Question: I'm trying to create a Check Constraint using SQL Server Management Studio 2012's wizard to allow a field to be null only if the tuple is not enabled, but I'm getting an 'Error validating constraint'.
The expression I'm trying to use is this:
'''
TransactionalMerchantId IS NOT NULL
OR
(TransactionalMerchantId IS NULL AND Enabled IS false)
'''
My table is designed as this:

Can someone help me figure out why this is happening?
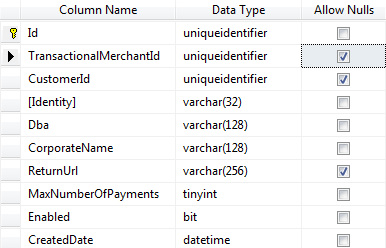
Answer: Try:
'''
TransactionalMerchantId IS NOT NULL
OR
(TransactionalMerchantId IS NULL AND Enabled = 0)
'''